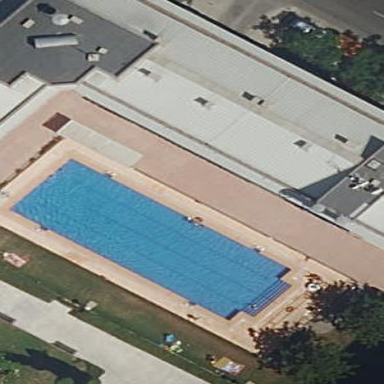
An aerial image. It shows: Swimming pool located in leisure land.